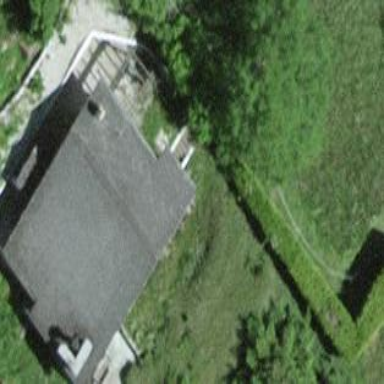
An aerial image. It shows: Residential building.